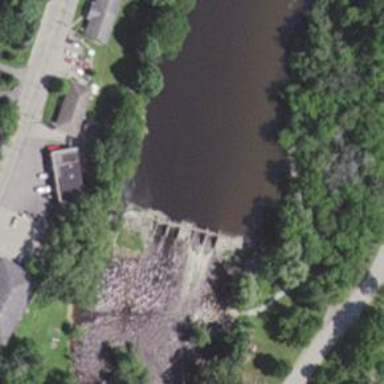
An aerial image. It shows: Dam across waterway.